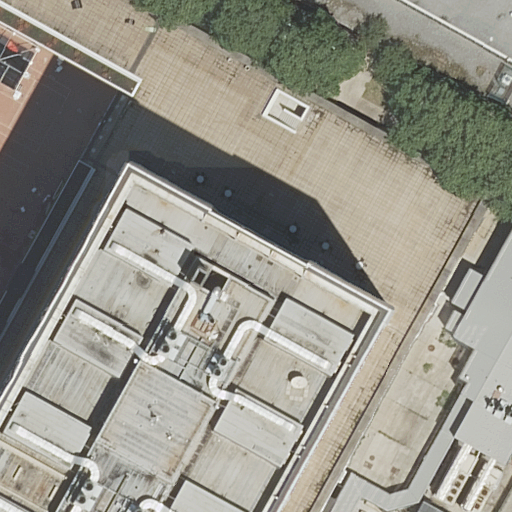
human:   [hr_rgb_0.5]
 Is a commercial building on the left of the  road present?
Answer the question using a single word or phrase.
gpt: no

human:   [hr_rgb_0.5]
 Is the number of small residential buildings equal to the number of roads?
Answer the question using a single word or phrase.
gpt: no

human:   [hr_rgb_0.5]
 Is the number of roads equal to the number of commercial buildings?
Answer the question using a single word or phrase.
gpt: no

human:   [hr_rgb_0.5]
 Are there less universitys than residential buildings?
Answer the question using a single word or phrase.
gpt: yes

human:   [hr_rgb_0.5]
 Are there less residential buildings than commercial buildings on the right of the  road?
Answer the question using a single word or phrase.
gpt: no

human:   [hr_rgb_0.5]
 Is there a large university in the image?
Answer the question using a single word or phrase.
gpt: no

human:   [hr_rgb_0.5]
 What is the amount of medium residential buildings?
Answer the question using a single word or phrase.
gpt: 0

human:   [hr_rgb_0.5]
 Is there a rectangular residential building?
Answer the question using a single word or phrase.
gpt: yes

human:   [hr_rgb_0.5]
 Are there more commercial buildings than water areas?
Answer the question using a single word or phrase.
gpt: no

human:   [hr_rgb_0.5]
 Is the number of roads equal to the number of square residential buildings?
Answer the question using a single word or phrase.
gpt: no

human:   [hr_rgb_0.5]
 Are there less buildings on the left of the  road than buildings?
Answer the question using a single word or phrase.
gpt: yes

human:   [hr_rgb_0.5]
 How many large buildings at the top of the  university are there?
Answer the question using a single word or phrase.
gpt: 0

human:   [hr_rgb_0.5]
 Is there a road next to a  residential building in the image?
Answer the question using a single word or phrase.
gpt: yes

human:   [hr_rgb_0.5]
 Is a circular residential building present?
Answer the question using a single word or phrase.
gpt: no

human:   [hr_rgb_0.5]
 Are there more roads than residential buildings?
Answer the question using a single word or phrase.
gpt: no

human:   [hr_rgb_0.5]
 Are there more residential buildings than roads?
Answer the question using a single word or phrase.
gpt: yes

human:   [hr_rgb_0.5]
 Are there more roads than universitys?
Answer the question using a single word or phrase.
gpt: no

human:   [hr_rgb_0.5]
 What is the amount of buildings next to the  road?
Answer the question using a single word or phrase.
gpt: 3

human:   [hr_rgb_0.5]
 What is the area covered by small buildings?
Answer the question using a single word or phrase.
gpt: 0m2

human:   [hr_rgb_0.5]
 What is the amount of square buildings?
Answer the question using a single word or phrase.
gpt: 0

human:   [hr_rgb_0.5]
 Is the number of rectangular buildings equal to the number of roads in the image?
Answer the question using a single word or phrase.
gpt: no

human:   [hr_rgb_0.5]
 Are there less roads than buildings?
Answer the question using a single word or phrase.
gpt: yes

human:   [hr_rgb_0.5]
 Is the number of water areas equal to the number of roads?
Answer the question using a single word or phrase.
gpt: no

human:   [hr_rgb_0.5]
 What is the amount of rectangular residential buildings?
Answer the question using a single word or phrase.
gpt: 2

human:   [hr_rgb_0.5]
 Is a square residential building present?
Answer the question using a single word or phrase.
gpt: no

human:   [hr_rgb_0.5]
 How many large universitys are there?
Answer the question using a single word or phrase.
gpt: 0

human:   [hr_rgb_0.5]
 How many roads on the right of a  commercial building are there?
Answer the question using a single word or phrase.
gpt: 0

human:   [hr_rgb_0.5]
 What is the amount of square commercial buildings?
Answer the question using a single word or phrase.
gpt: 0

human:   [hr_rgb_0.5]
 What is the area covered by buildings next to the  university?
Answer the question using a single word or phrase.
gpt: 7428m2

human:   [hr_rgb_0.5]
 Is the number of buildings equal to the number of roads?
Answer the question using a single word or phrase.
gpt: no

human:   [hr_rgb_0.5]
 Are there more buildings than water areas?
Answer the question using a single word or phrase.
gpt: yes

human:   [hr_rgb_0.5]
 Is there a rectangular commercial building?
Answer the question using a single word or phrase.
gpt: no

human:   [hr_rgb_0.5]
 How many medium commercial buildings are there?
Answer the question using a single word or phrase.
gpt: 0

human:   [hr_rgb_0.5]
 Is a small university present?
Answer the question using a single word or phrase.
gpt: yes

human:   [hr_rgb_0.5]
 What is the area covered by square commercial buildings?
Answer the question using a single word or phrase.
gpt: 0m2

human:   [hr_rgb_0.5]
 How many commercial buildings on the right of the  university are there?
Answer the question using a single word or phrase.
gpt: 0